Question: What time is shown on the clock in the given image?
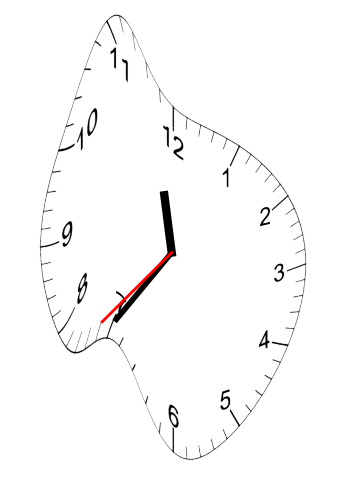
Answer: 11:35:37